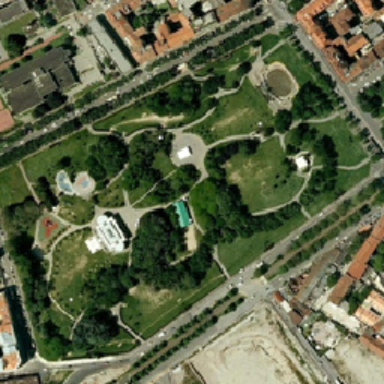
The blocks surrounded by streets and buildings are mainly made of lawn or curved trees .